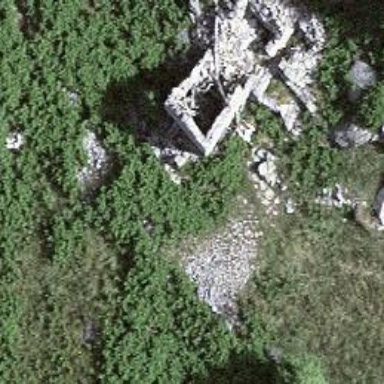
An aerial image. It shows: Historic ruins of building.